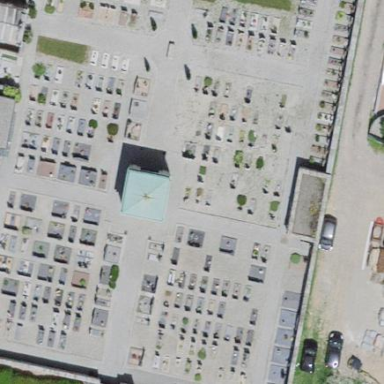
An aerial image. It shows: Cemetery surrounded by wall.